Question: Recently I started to do some research on PostgreSQL free space management and defragmentation. I understand that each page on the heap contains a page header, page identifier, free space, and items. When inserting a new tuple, a new item identifier would be inserted into the beginning of free space and the new item data would be inserted at the end of free space.
After using 'Vacuum', the item identifier and item data of dead tuples will be removed. If the removed item identifier is in the middle of other idents, there would be a gap between the identifiers. Since usually the new identifiers will be added at the beginning of free space, will this freed space in between ever be reused again? If so, how can we find this space?
Here is an visual example of this scenario:

There is unused space between (0,3) and (0,5) after removing some tuple. How will this space be reused again?
Thanks!
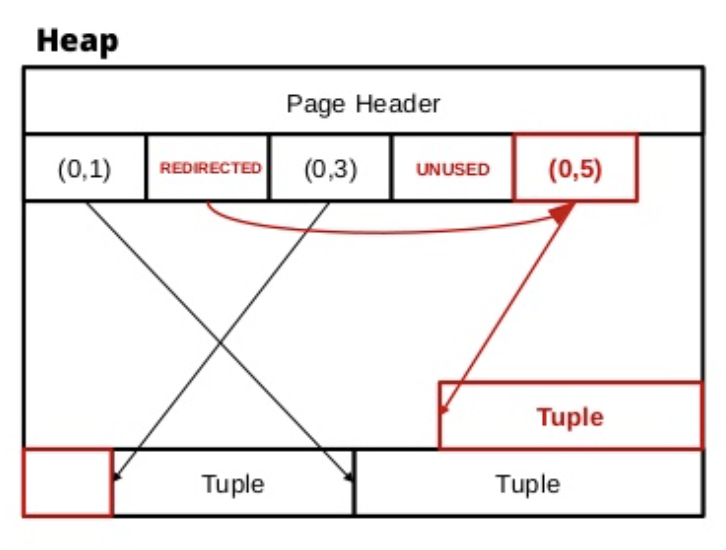
Answer: The PostgreSQL technical term for what you call "item identifier" is "line pointer". The "item pointer" or "tuple identifier" is a combination of page number and line pointer (the '(0,5)' in your image).
This indirection is awkward at first glance, but the advantage is that the actual tuple data can be re-shuffled any time to defragment the free space without changing the address of the tuples.
The line pointers form an array after the page header. When a new tuple should be added to the buffer, any free line pointer can be used. If there is no free line pointer, a new line pointer is added at the end of the array. For reference, see 'PageAddItemExtended' in 'src/backend/storage/page/bufpage.c'.